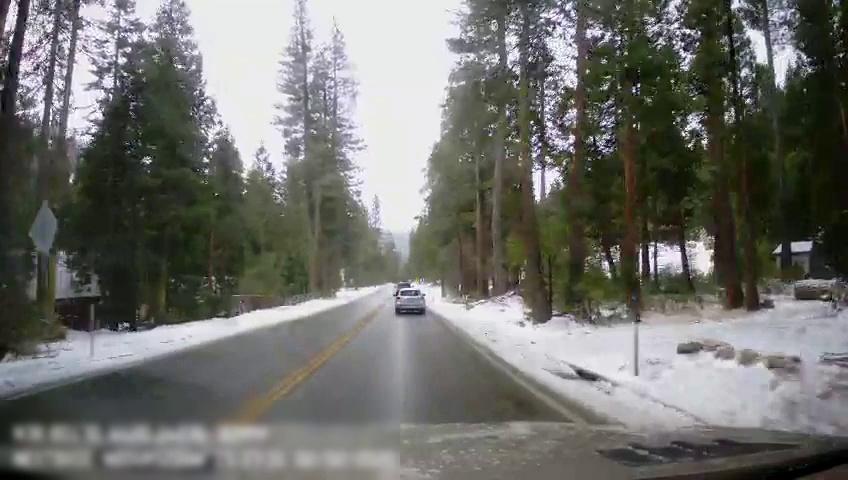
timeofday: Day
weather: Snowy
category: Drivable Space
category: Vehicles | Truck
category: Vehicles | SUV
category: Lanes | Current Lane
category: Lanes | Opposite Lane
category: Lanes | Opposite Lane
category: Lanes | Current Lane